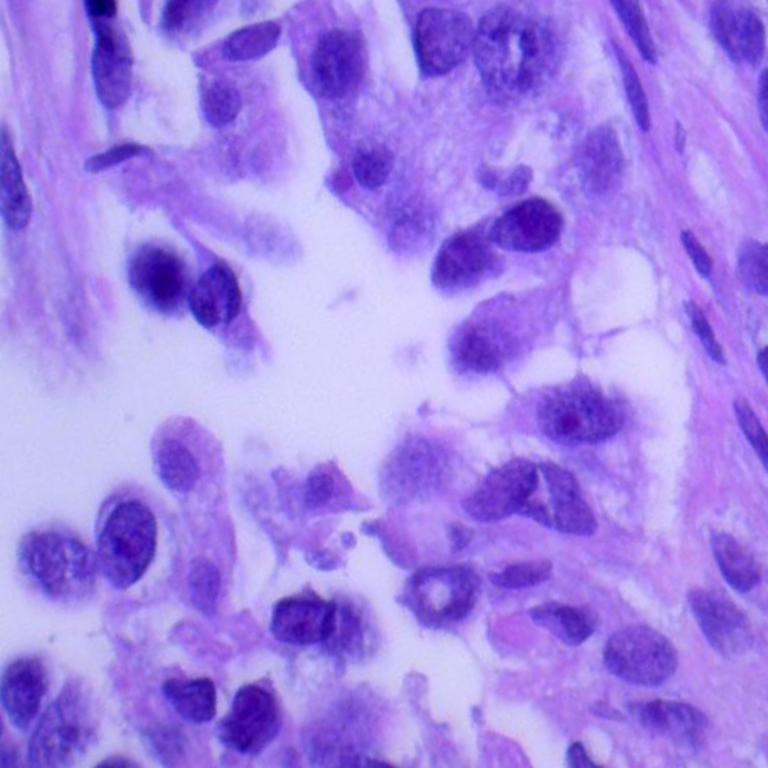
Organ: lung
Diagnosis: adenocarcinomas